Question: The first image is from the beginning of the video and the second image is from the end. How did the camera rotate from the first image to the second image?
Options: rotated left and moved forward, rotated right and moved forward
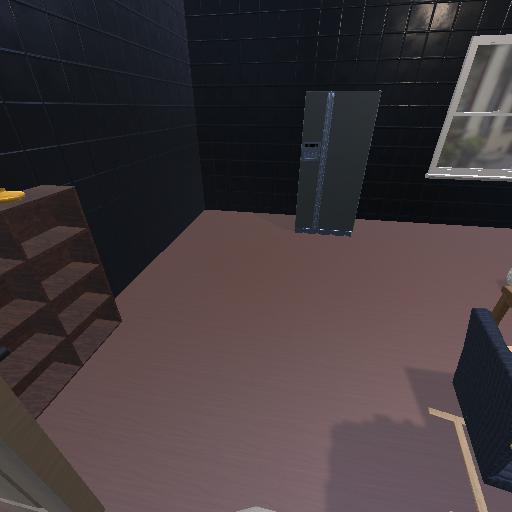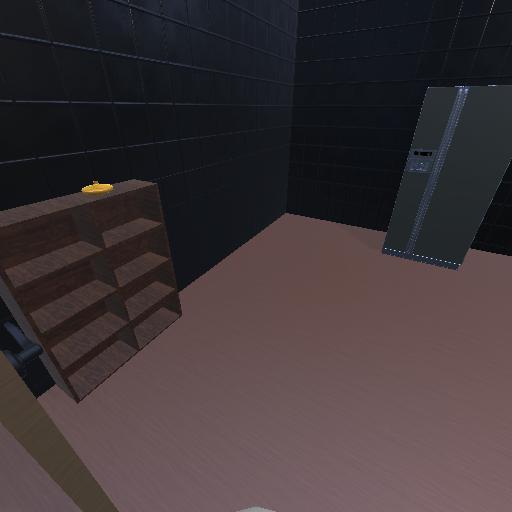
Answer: rotated left and moved forward